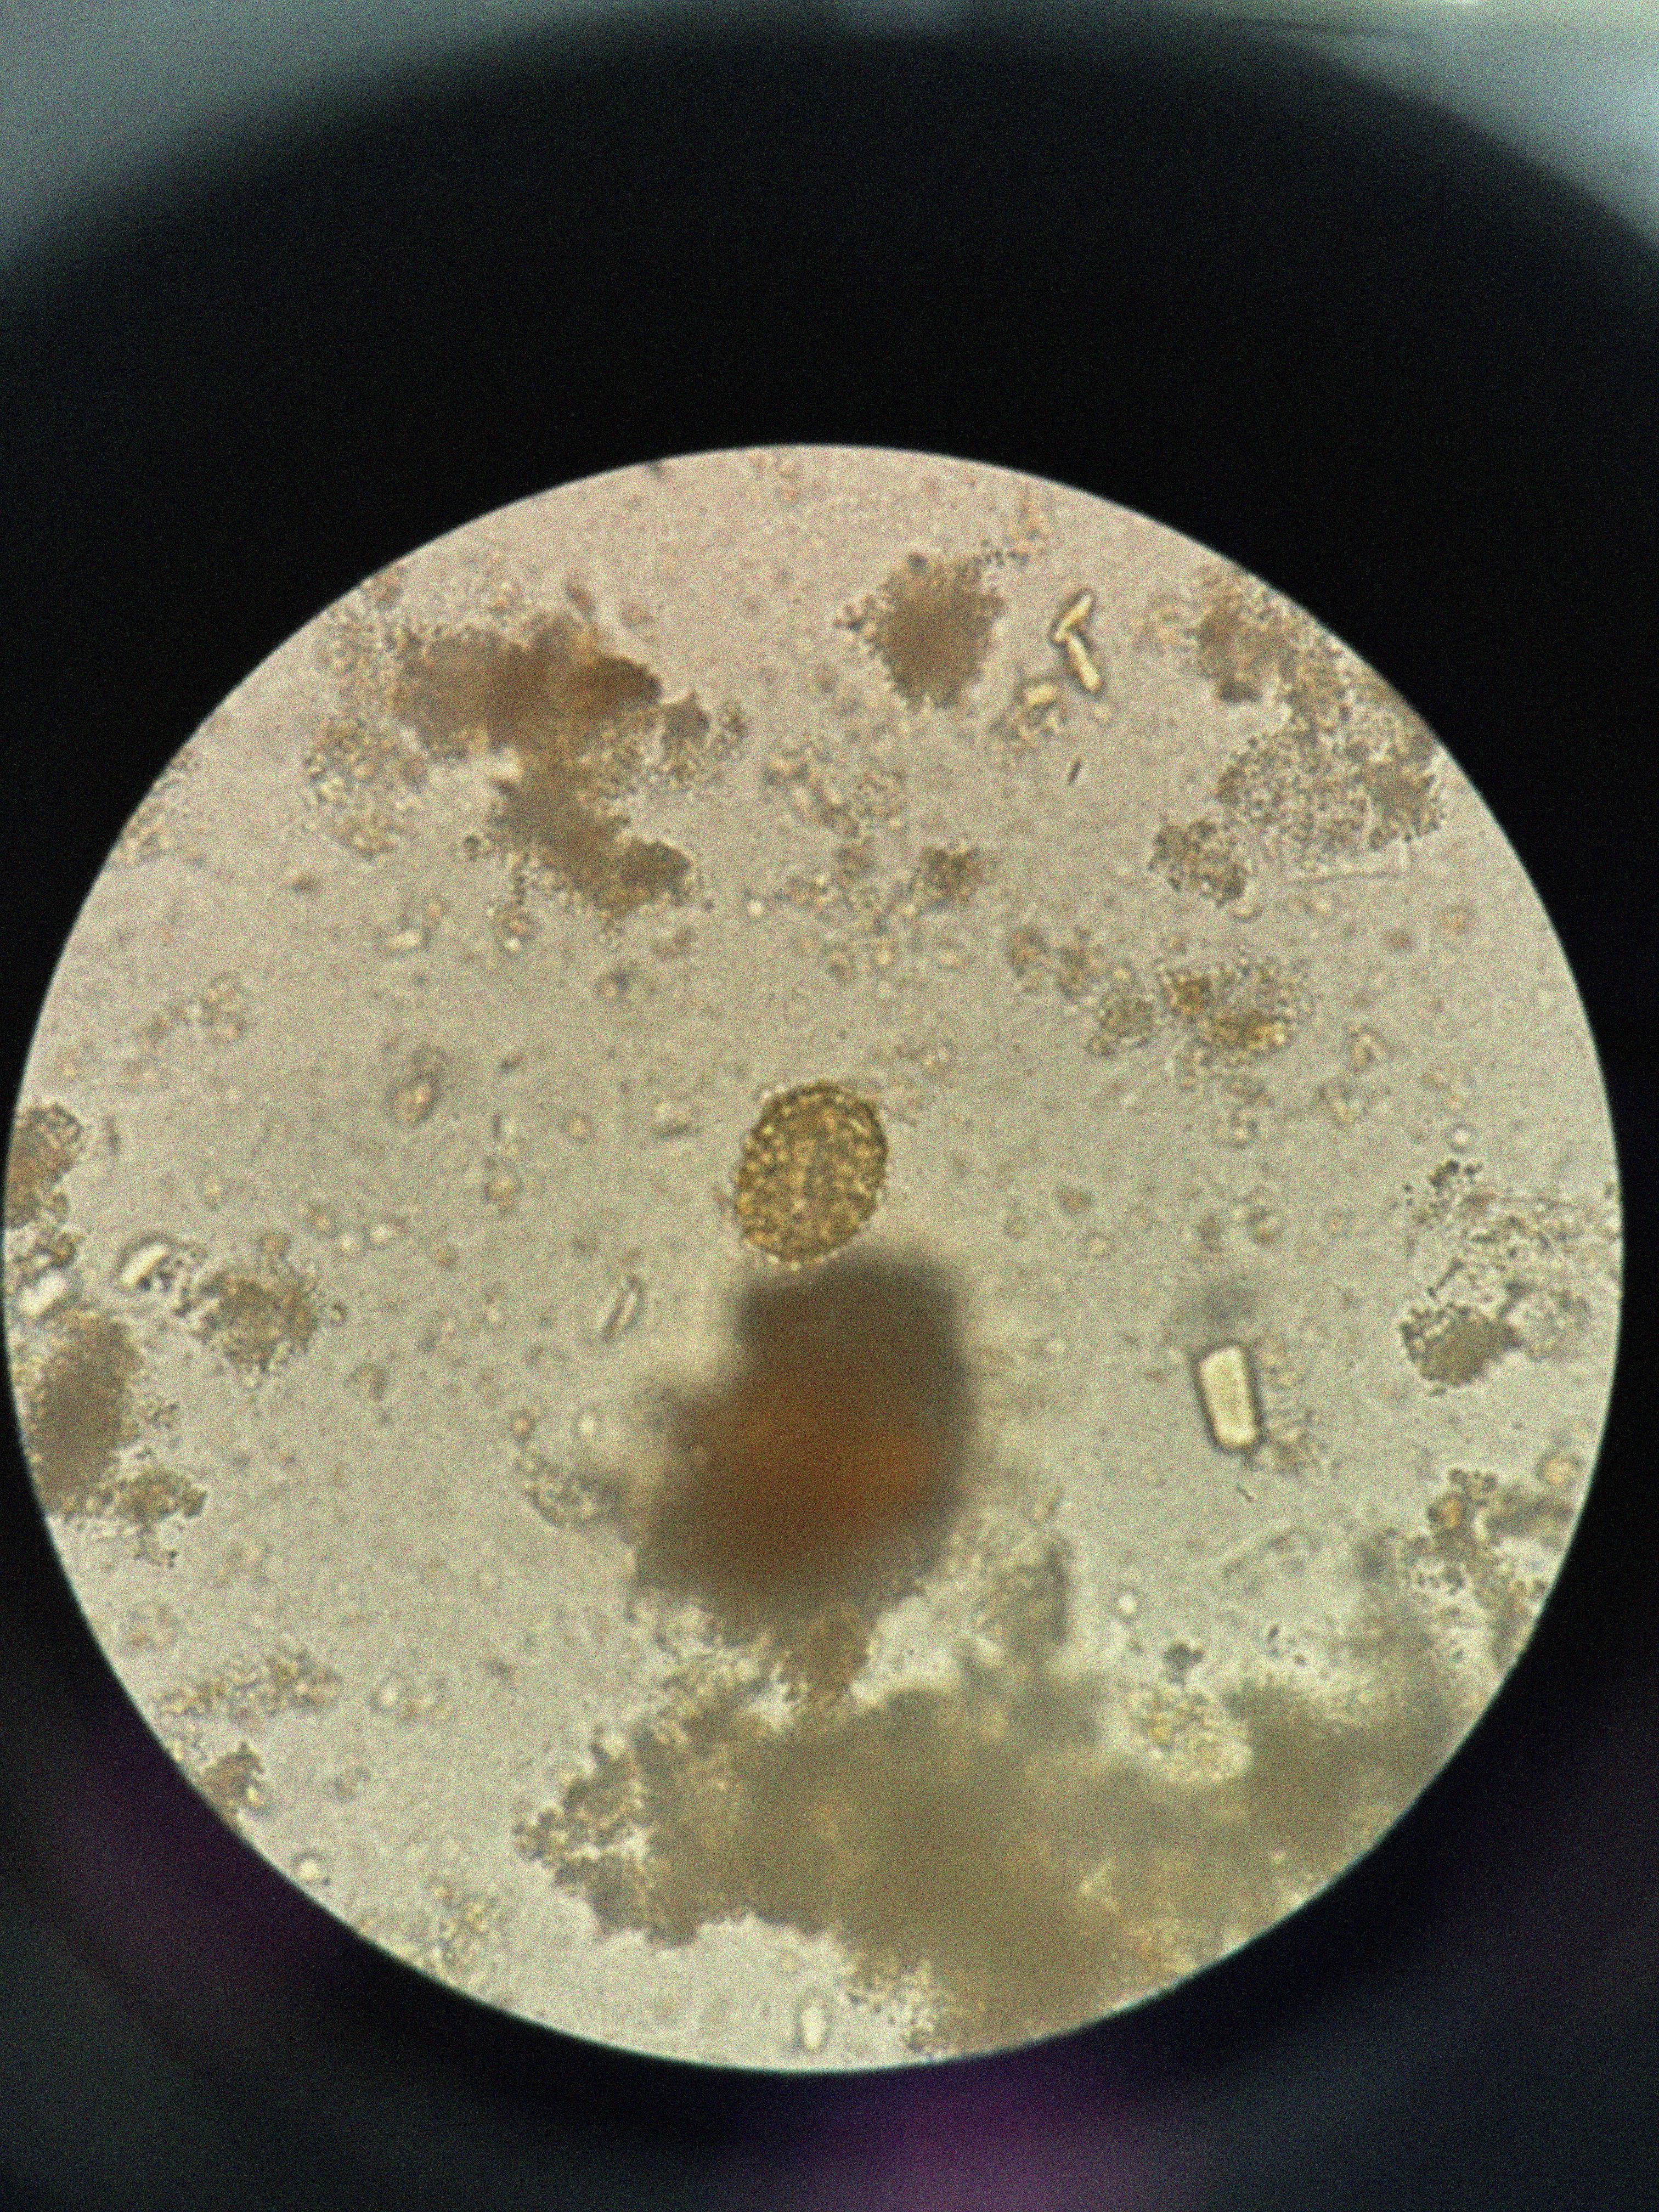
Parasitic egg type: Ascaris lumbricoides